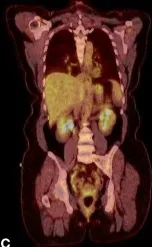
(C) PET scan after recurrence showing new lung nodules with FDG uptake.
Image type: radiology (pet)